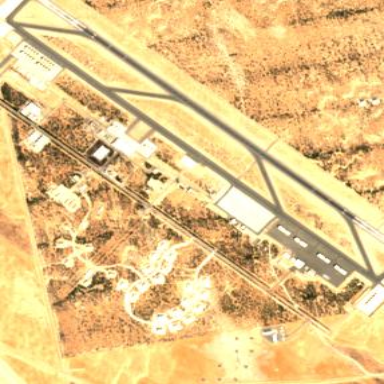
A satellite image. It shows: Concrete runway at airport.